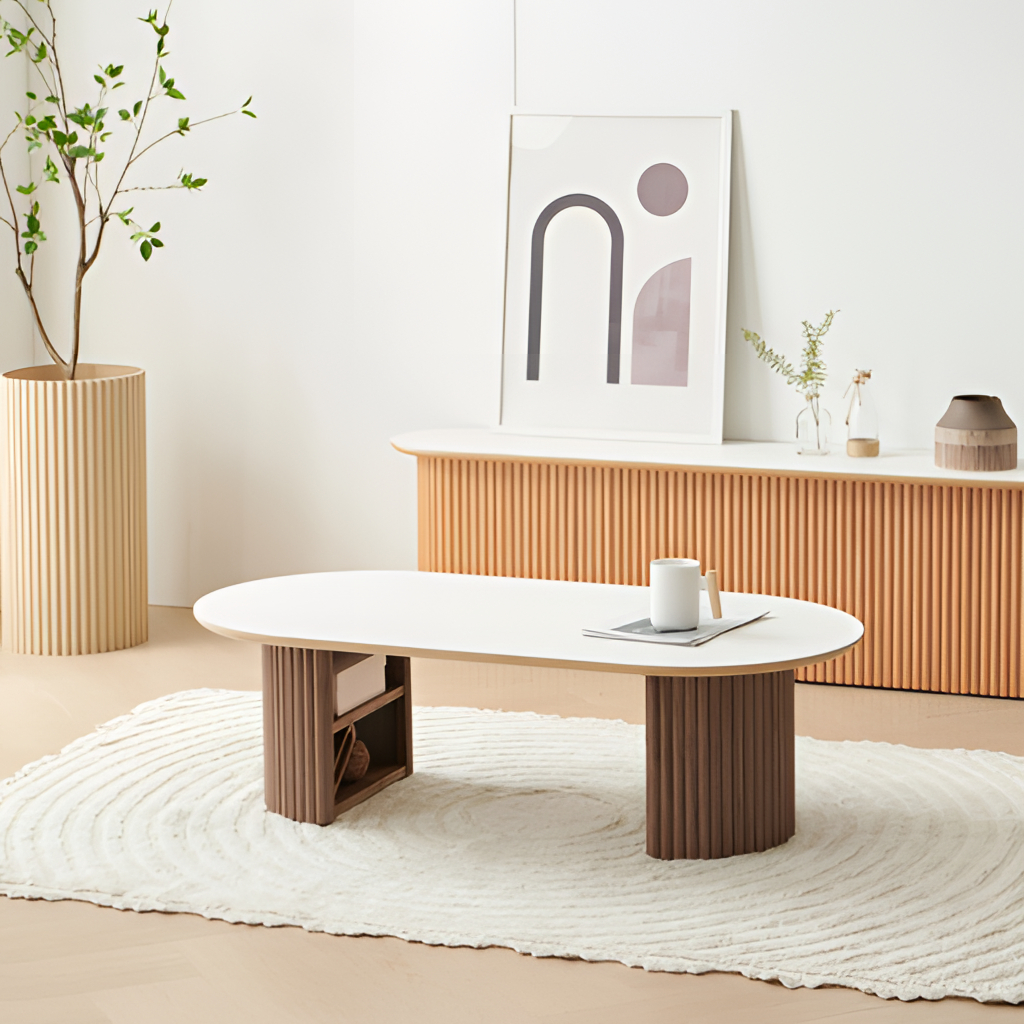
white stone coffee table, living room, white paint wallpaper, with solid pattern, wood flooring, with plank pattern, modern